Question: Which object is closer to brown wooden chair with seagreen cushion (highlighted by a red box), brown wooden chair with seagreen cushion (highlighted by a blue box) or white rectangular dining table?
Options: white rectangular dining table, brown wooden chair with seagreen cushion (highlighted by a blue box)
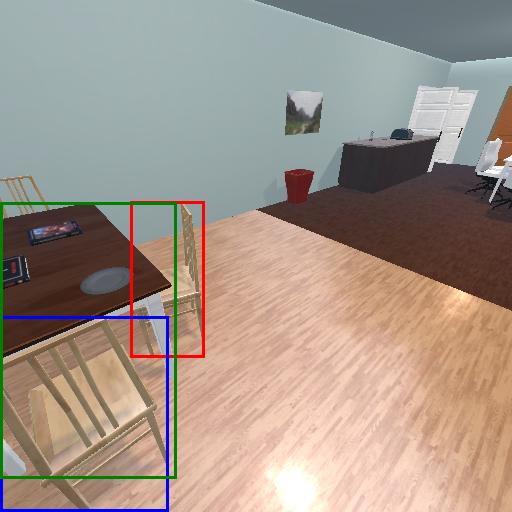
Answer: white rectangular dining table